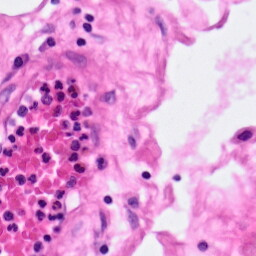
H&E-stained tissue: Pancreatic